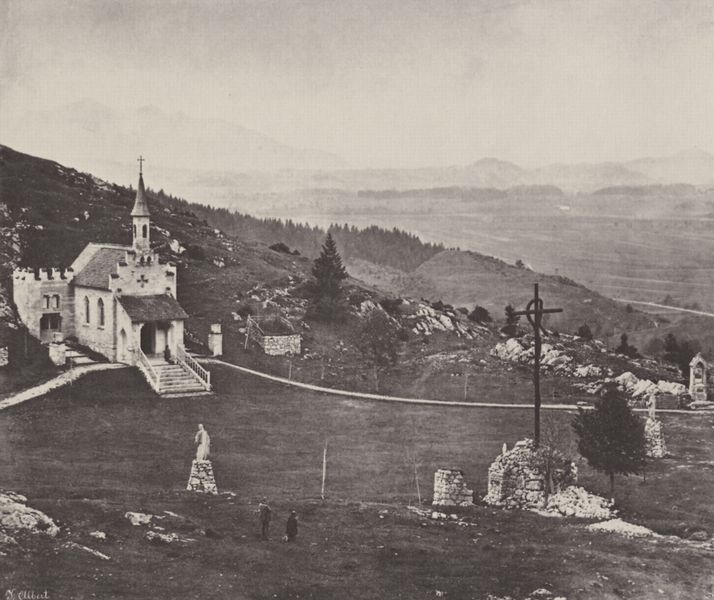
Titel: Der Kalvarienberg bei Füssen
Künstler: Joseph Albert
Institution: Privatsammlung
Schlagwörter: baum, berg, felsen, himmel, mann, schatten, weiß, wolken, bäume, kirchturm, landschaft, menschen, fenster, grau, hintergrund, holz, licht, männer, schwarz, strasse, tür, dach, gebäude, gras, haus, weg, wiese, wolke, leute, wand, mensch, spitze, stein, steine, weit, ferne, horizont, häuser, hügel, natur, brücke, kirche, pfad, wege, wiesen, figur, paar, personen, person, tal, wald, kirchturmspitze, turm, skulptur, statue, aussicht, ansicht, fassade, zwei, mast, abhang, berge, berghang, fels, gebirge, gipfel, hang, leer, öde, dorf, giebel, mauer, dunst, nebel, alm, berglandschaft, geröll, idylle, figuren, masten, nebelig, tannen, treppe, treppen, arches, architecture, church, men, people, stair, stairs, steps, white, window, women, black, dark, figures, france, gray, grey, old, spitz, windows, woman, picture, geländer, staircase, stufe, stufen, plastik, tor, zinnen, foto, fotografie, panorama, photographie, bergdorf, ruine, höhe, glockenturm, kirch, kirchenturm, kreuz, alpen, idyll, denkmal, wälder, schwarz-weiss, schweiz, scharz, friedhof, nadelbaum, tanne, photo, portal, kreuze, sicht, grab, schiefer, cloud, clouds, gräber, karg, life, man, rock, rocks, sky, stone, tree, wanderer, knieend, romanik, strassen, background, building, field, hill, hills, house, landscape, mountain, mountains, nature, kapelle, kruzifix, alps, distance, horizon, lane, tower, trees, village, fernsicht, bergzug, spaziergänger, forest, grass, pine, entrance, exterior, path, road, view, westen, vordach, madonna, black and white, fotographie, hillside, ruins, walking, schrein, bruchstein, cross, monument, sculpture, fotografi, cloudy, sakralbau, door, meadow, small, town, grabmal, marble, italy, rural, valley, zinne, city, gipfelkreuz, kreut, satteldach, doors, jesus, kalk, bricks, fountain, treppengiebel, nineteenth century, signature, statues, wehranlage, gothic, religion, spitzturm, landchaft, bildstock, peaks, slope, god, holzkreuz, christ, crucifix, ragend, fields, vegetation, spire, steaple, steeple, entfernung, kreu, sidewalk, abhnag, black white, steinern, irland, christian, fog, land, blurry, haze, mist, christianity, misty, barren, stones, foggy, hazy, landshcaft, trail, photograph, photography, cemetary, graveyard, black & white, cemetery, chapel, crypt, friedhaf, grabmäler, grave, kurche, left, photographoe, photogravure, portalk, viehtreppe, wegkapell, wegkapelle, wokig, dust, pole, europe, finial, apen, woods, vista, schwarzweißß, travelers, crosses, tomb, skyline, pinetrees, rocky, b&w, walkway, pathway, mountian, wild, conifers, grayscale, pilgrim, fir tree, tress, silverprint, glaube, gebet, wallfahrt, christen, religeous, hillls, stature, crux, religeon, christian art, chaple, graves, bäumen, hügelberge, bells, pilgrinm, croatia, peple, rolling hills, shrine, incline, \hill, kreuzritter, wehrkirche, black and whige, cairn, church yard, cchurch, stone church, downhill, monuments, outbuilding, christian', staira, memorials, forested, 1140